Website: bh-photo
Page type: address-validator
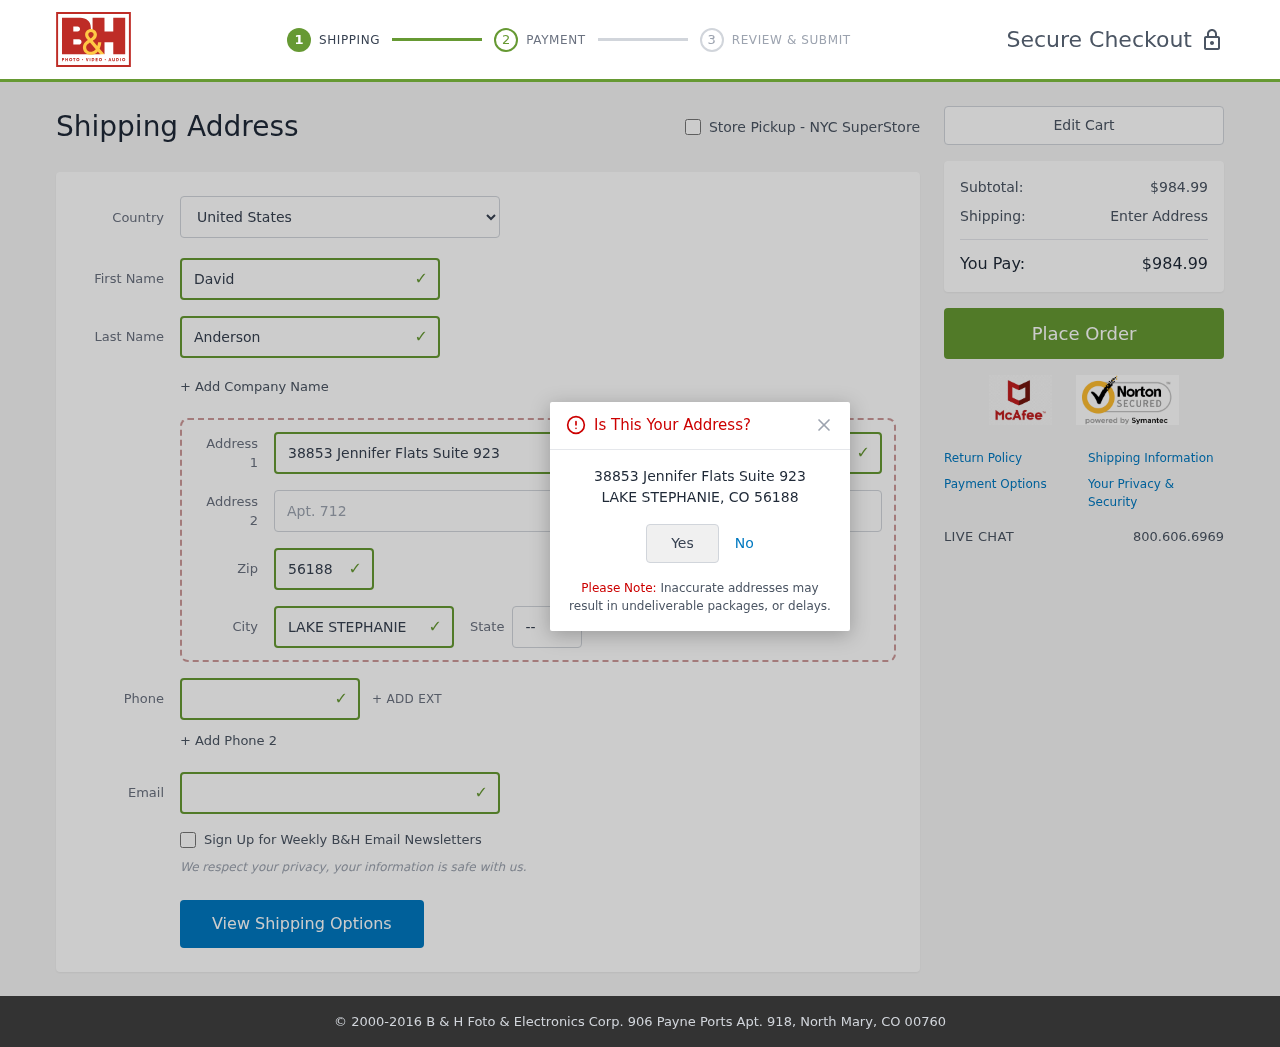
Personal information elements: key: PII_CITY
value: Lake Stephanie
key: PII_COUNTRY
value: United States
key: PII_EMAIL
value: danderson@hotmail.com
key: PII_FIRSTNAME
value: David
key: PII_LASTNAME
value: Anderson
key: PII_PHONE
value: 9995444412
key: PII_POSTCODE
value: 56188
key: PII_STATE_ABBR
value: CO
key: PII_STREET
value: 38853 Jennifer Flats Suite 923
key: PII_STREET2
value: Apt. 712
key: PII_CITY_CONFIRM
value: LAKE STEPHANIE
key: PII_POSTCODE_FULL
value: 56188
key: PII_POSTCODE_NUMERIC
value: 56188
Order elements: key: ORDER_SUBTOTAL
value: $984.99
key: ORDER_TOTAL
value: $984.99